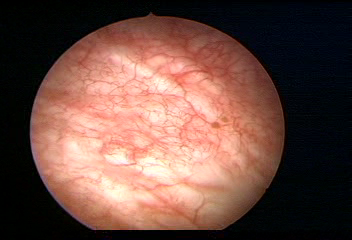
Modality: WLC
Class: Normal mucosa
Bladder cancer association: No